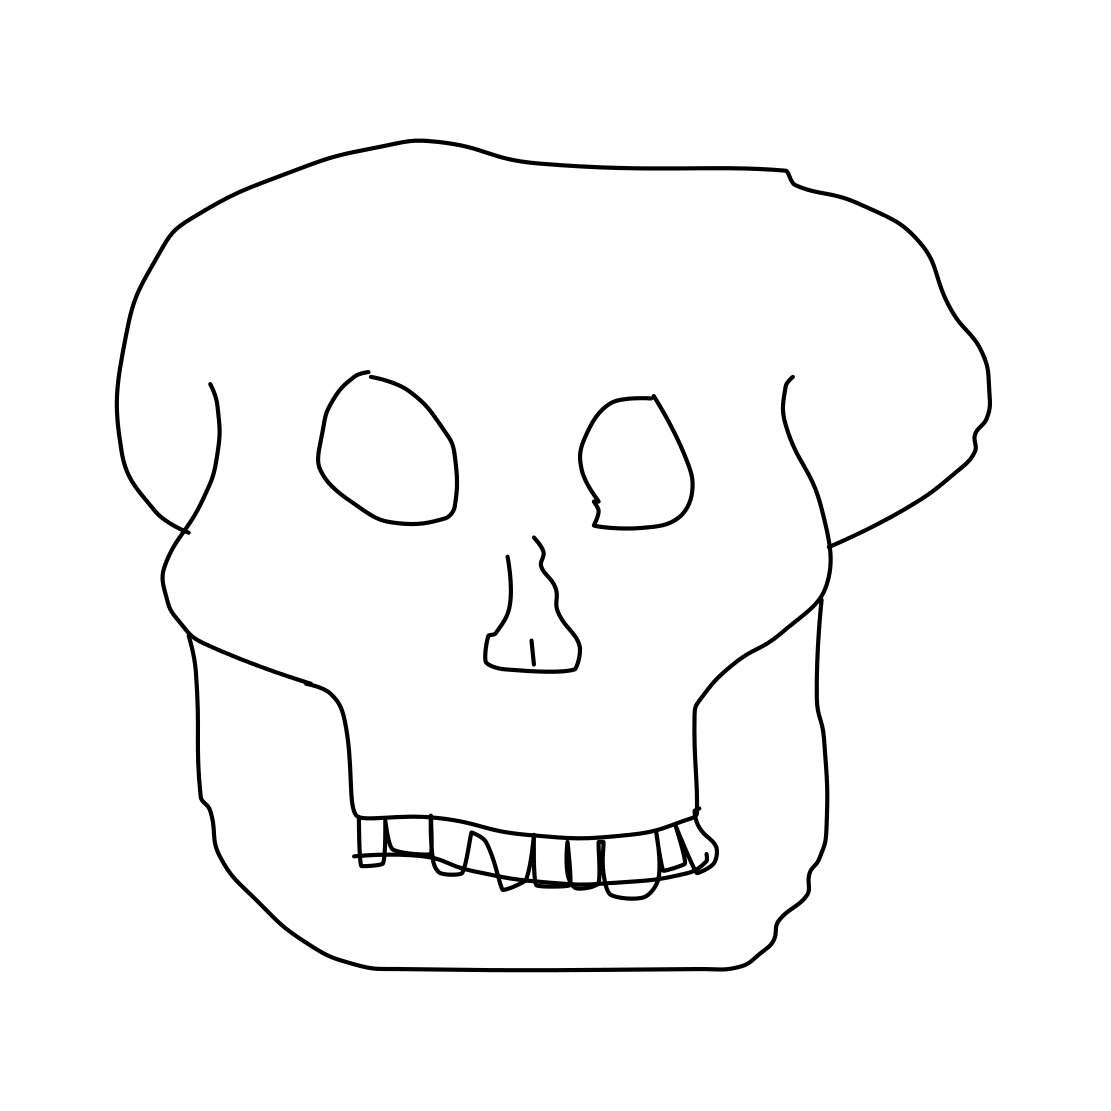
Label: skull